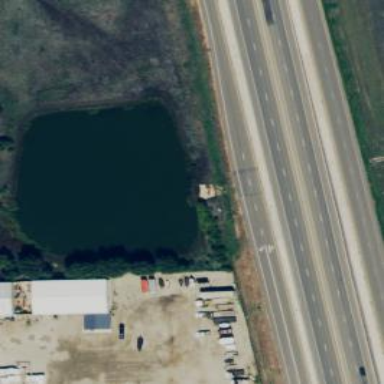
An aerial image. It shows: Trunk link highway.